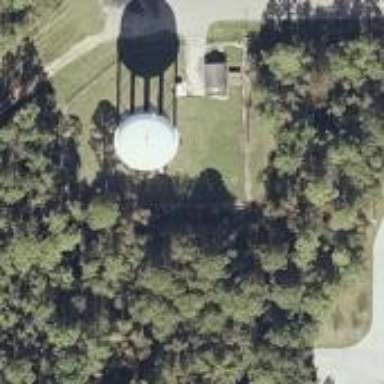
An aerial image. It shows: Water tower that is man-made.